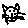
Label: cat